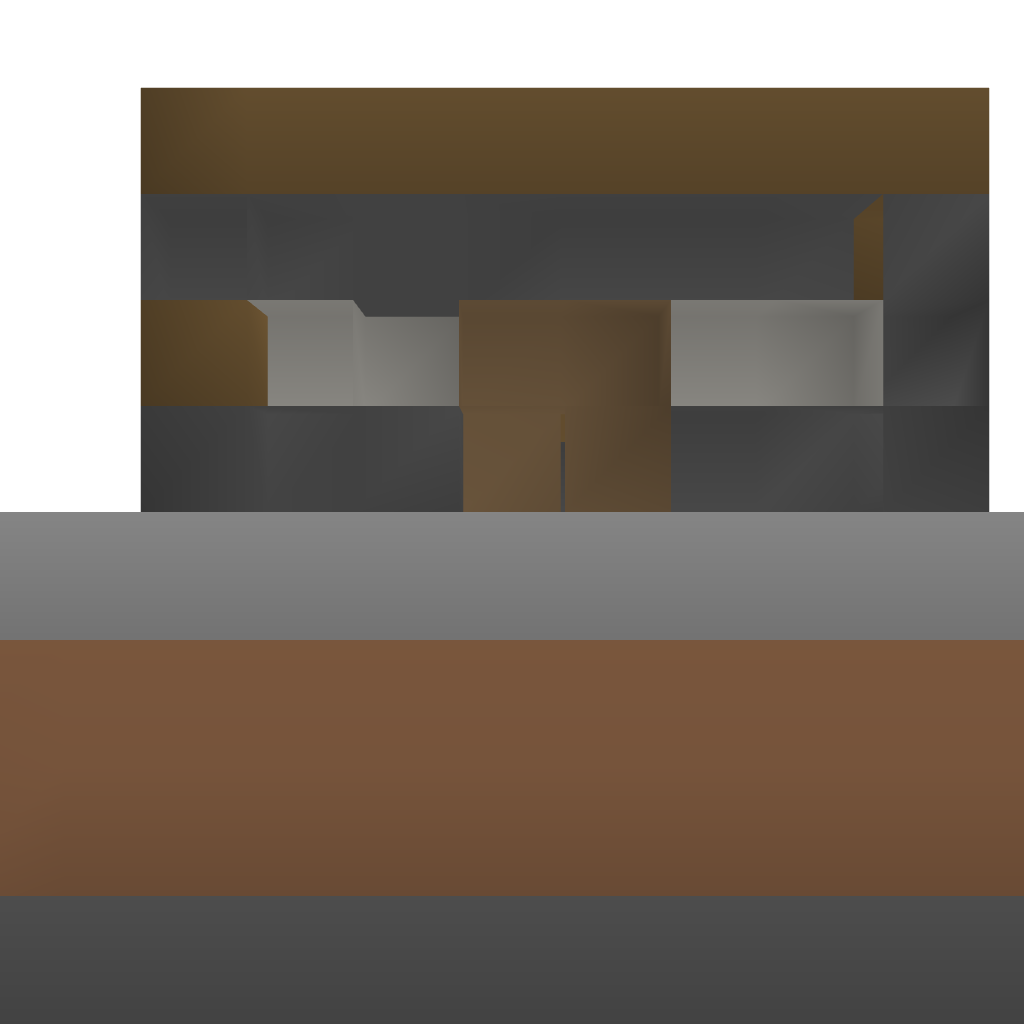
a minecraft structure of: Simple House